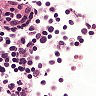
Metastatic tissue present: no